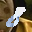
Label: 8